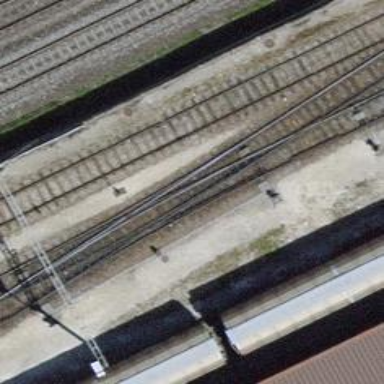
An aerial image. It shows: Railway switch.